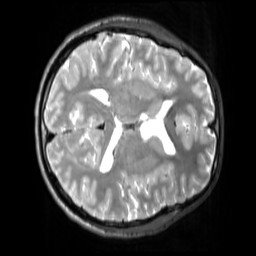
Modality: T2w
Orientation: axial
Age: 23
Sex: male
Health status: ill
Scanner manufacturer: siemens
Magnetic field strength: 3 T
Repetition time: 2.8 s
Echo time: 0.326 s